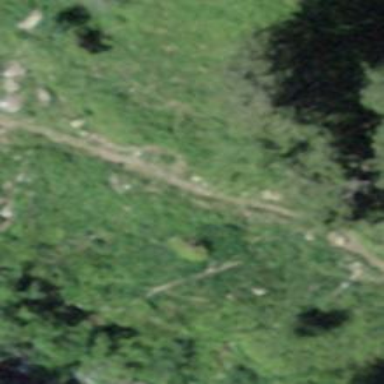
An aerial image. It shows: Unpaved path.